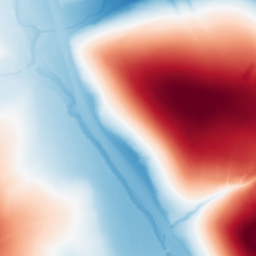
Category: trend_removal
Decomposition family: polynomial_high
Decomposition parameters: degree: 4
Upsampling method: fft_zeropad
Upsampling parameters: scale: 2
Upsampling scale: 2